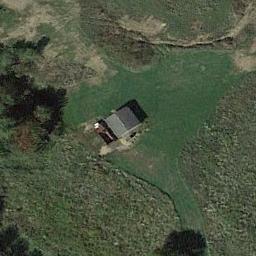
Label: sparse_residential